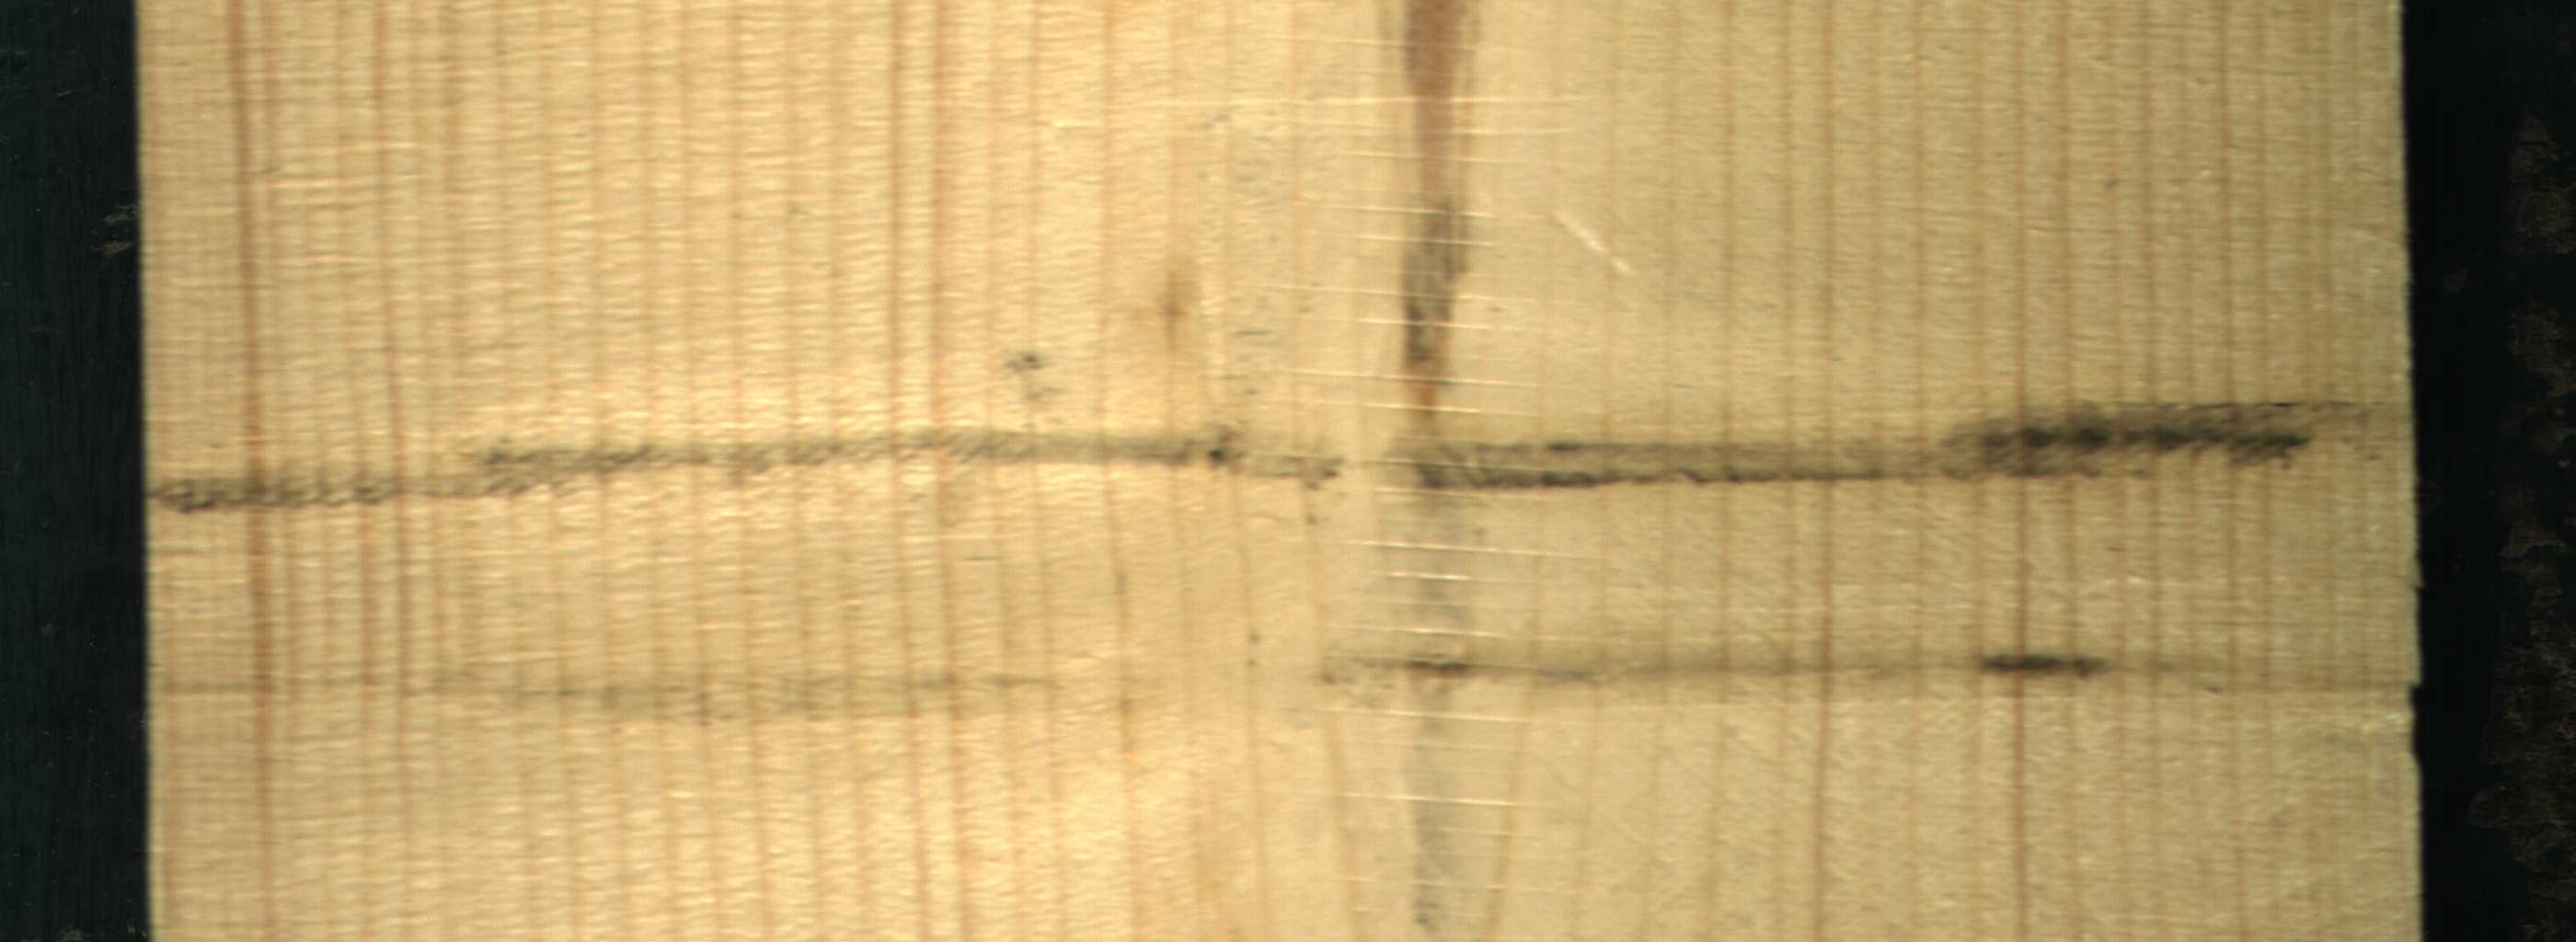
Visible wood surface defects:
Marrow